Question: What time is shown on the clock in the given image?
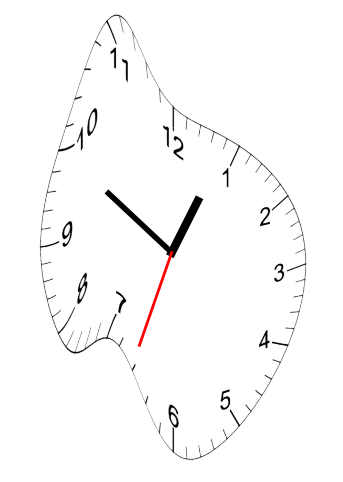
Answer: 12:49:33